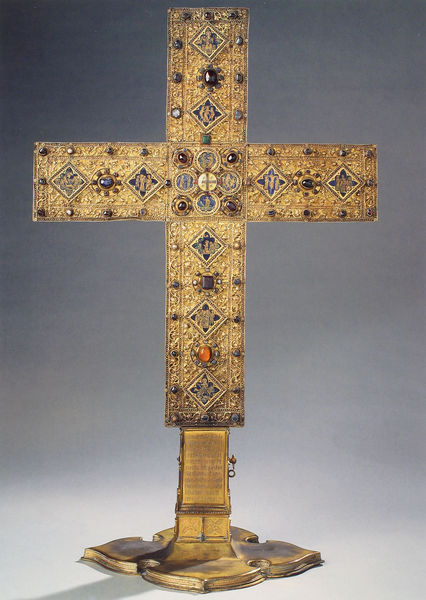
Titel: Reliquienkreuz (Kapitelskreuz)
Standort: Münster, Dom (EU - D - NRW)
Schlagwörter: blau, fuß, schatten, orange, schmuck, sockel, stehen, steine, bild, kirche, gold, edelsteine, hellblau, schrift, metall, edel, foto, fotografie, kreuz, rom, einlegearbeit, intarsie, ausstellung, christlich, edelstein, ständer, reliquie, sakral, liturgie, rubin, saphir, katalog, kreuzförmig, diamant, goldkreuz, ausstellungskatalog, standkreuz, sakralgegenstand